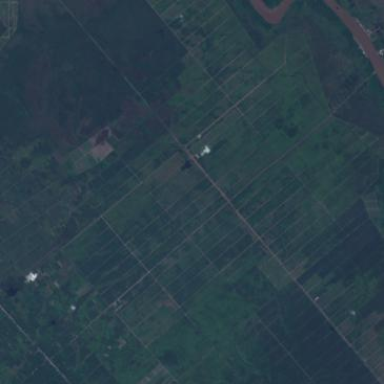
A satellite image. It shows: Orchard filled with oil palms.